Question: I'm using Intellij Idea. I'm trying to import couch-lite into my project using Maven.
My pom file:
'''
<?xml version="1.0" encoding="UTF-8"?>
<project xmlns="http://maven.apache.org/POM/4.0.0"
xmlns:xsi="http://www.w3.org/2001/XMLSchema-instance"
xsi:schemaLocation="http://maven.apache.org/POM/4.0.0 http://maven.apache.org/xsd/maven-4.0.0.xsd">
<modelVersion>4.0.0</modelVersion>
<groupId>*</groupId>
<artifactId>*</artifactId>
<version>0.1.0</version>
<repositories>
<repository>
<id>com.couchbase.lite</id>
<name>couchbase-lite</name>
<url>http://files.couchbase.com/maven2/</url>
</repository>
</repositories>
<dependencies>
<dependency>
<groupId>com.couchbase.lite</groupId>
<artifactId>couchbase-lite-android</artifactId>
<version>1.0.0</version>
<type>aar</type>
</dependency>
</dependencies>
'''
The result:

As you can see, I can't access the classes.jar of the aar library. Does anyone have any idea how I can reference the files in that jar?
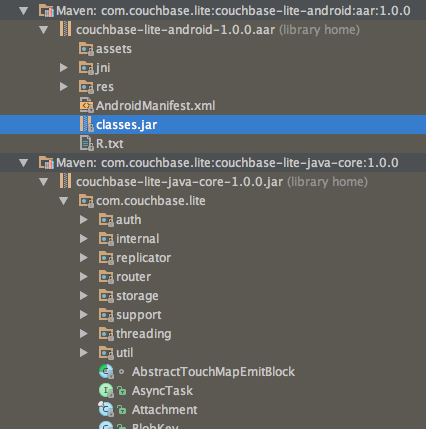
Answer: I'm now using 'Gradle' to build the project. The build times are much longer, but all the libraries are being loaded correctly.